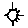
Label: sun